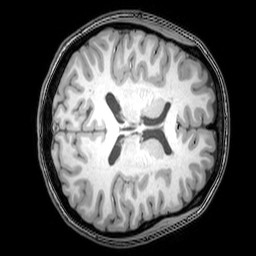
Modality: T1w
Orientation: axial
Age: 22
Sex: female
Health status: healthy
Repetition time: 0.081 s
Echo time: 0.037 s